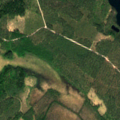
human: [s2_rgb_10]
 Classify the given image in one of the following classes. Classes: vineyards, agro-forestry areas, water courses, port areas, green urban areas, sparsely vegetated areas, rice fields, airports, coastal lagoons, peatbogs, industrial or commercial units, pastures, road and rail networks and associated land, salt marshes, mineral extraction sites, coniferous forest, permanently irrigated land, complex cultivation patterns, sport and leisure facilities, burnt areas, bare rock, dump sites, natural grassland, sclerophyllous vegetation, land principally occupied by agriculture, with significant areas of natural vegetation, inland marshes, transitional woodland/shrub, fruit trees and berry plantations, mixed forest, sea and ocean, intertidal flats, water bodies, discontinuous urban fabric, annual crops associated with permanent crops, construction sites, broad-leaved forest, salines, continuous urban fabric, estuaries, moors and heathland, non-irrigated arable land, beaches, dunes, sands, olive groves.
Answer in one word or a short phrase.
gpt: coniferous forest, transitional woodland/shrub